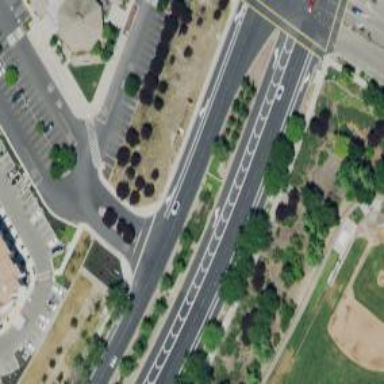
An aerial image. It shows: Marked footway crossing with line markings.